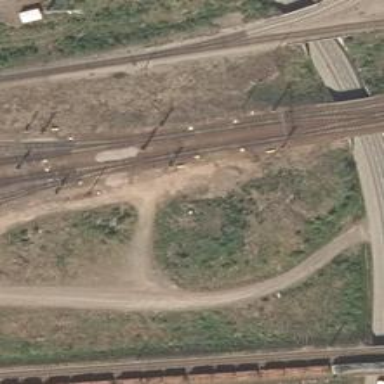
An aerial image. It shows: Rail yard with electrified contact lines for the railway.